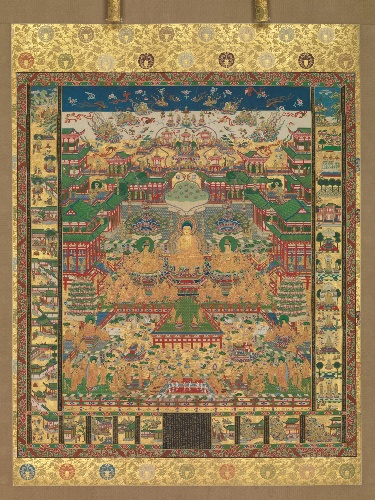
Title: 当麻曼荼羅|Taima Mandala
Date: 1750
Object type: Hanging scroll
Classification: Paintings
Medium: Hanging scroll; ink, color, and gold on silk
Culture: Japan
Period: Edo period (1615–1868)
Dimensions: Image: 41 13/16 × 37 13/16 in. (106.2 × 96 cm)
Overall with mounting: 74 1/4 × 45 1/8 in. (188.6 × 114.6 cm)
Overall with knobs: 74 1/4 × 47 9/16 in. (188.6 × 120.8 cm)
Department: Asian Art
Credit line: Charles Stewart Smith Collection, Gift of Mrs. Charles Stewart Smith, Charles Stewart Smith Jr., and Howard Caswell Smith, in memory of Charles Stewart Smith, 1914
Accession year: 1914
Repository: Metropolitan Museum of Art, New York, NY
Tags: Buddhism|Buddha|Palaces